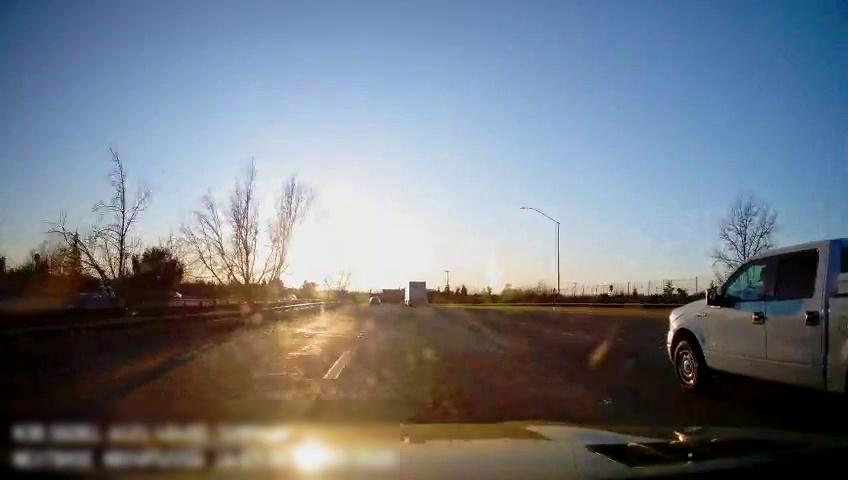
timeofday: Day
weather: Sunny
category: Drivable Space
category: Vehicles | Truck
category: Vehicles | Car
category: Vehicles | Truck
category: Lanes | Current Lane